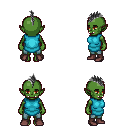
a pixel art fantasy rpg character, female body template, orc, green skin, teal tunic, teal pants, gray mohawk hairstyle, maroon shoes, four views (front, back, left, right), 2x2 character sprite sheet, small pixel art, hard edges, no anti-aliasing